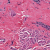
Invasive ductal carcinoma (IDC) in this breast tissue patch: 1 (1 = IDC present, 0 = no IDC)